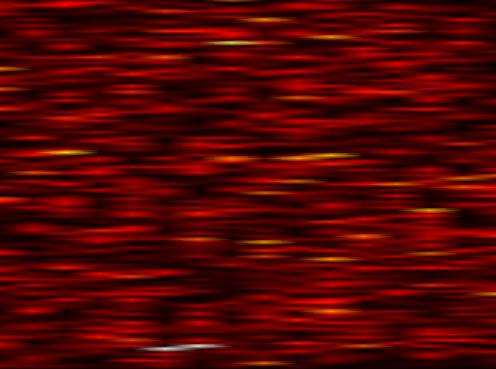
Label: FOFDM